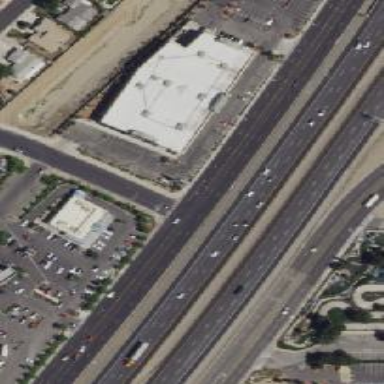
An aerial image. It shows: Motorway.